Field crop: tomato
Growth stage: 2
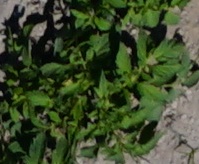
Species: tomato